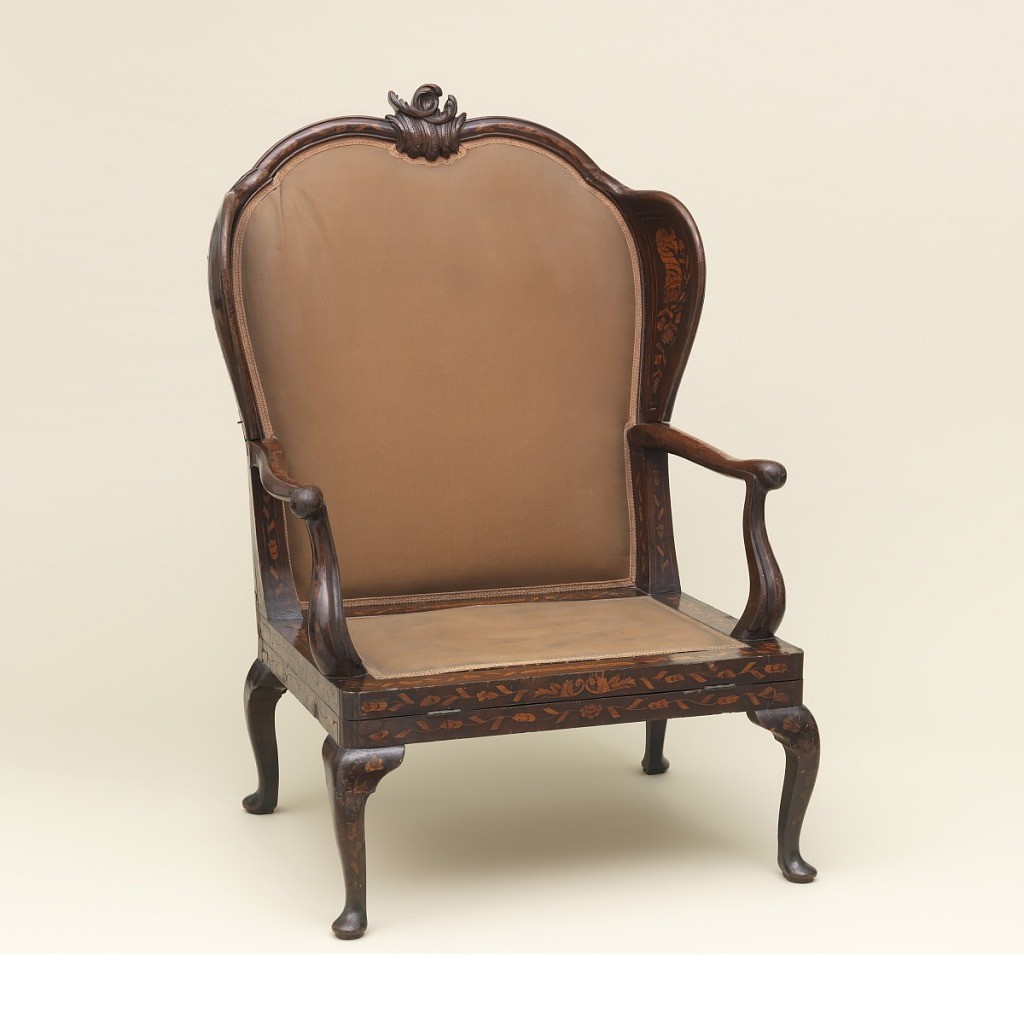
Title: Dutch mahogany metamorphic wing-backed folding bed chair
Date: mid-18th century
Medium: Mahogany, solid and veneered, inlaid with other woods, textile
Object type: Bed chair
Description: Double arched top rail, crested with a complex of scrolls.  Wood wings rest on slightly curved arms which are supported by curved channeled  stumps.   Flat seat framing.  Cabriole front and rear legs.  Chair inlaid on all surfaces with floral designs.  Unfolds to form bed.